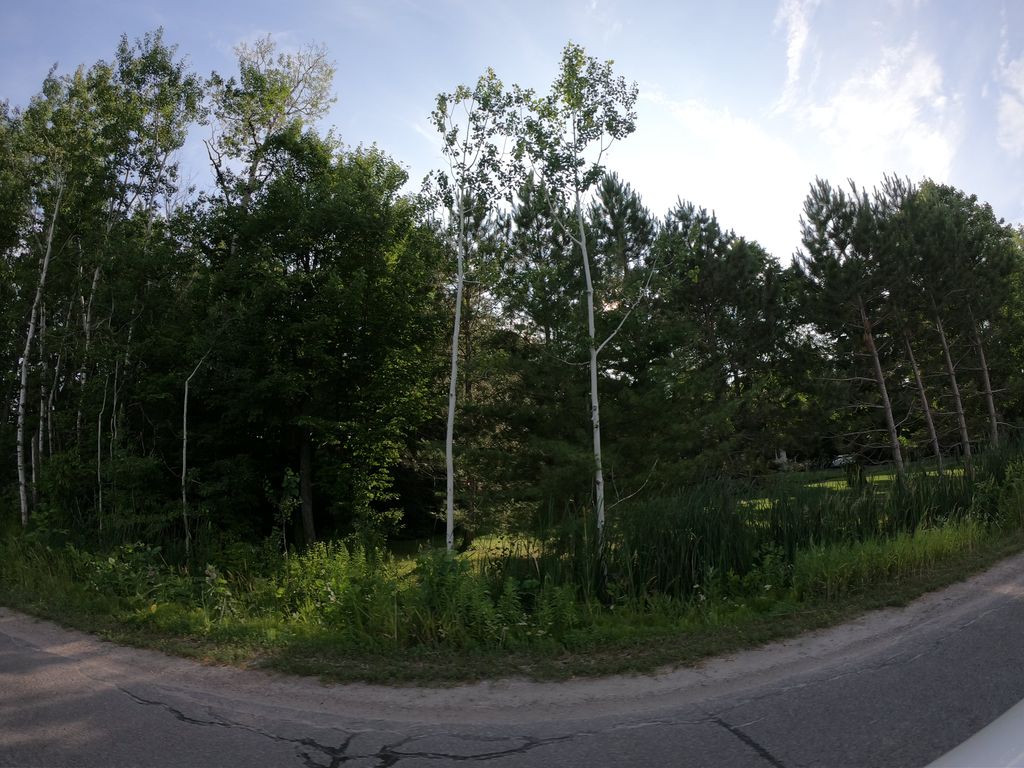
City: ottawa-gatineau